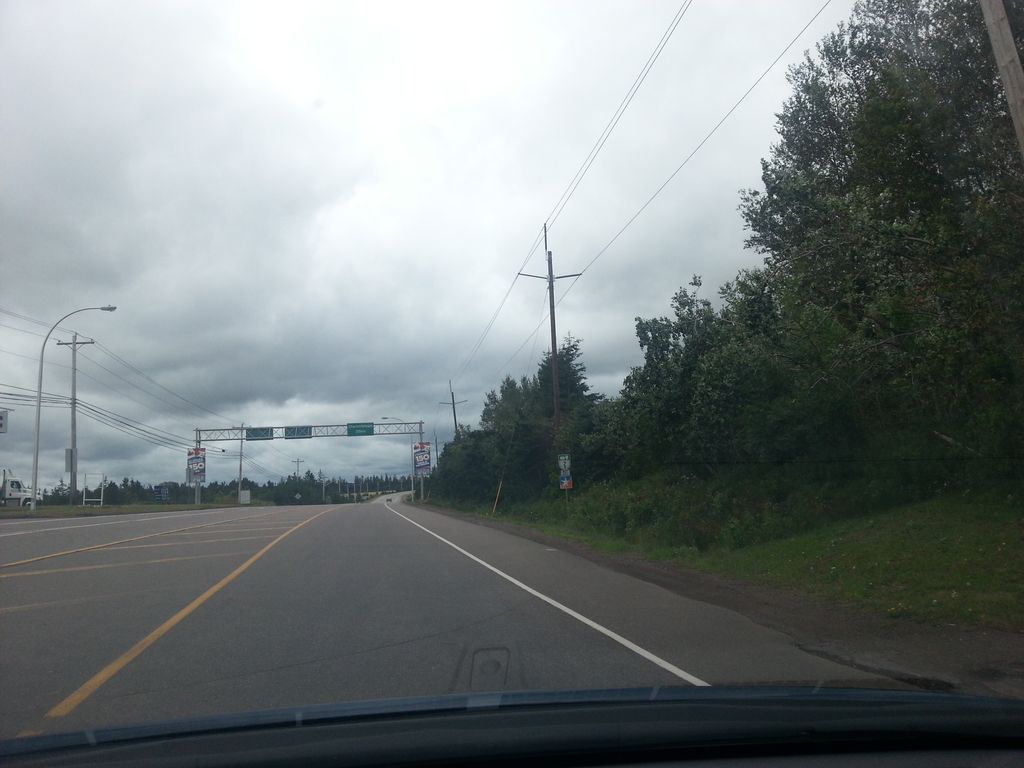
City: charlottetown